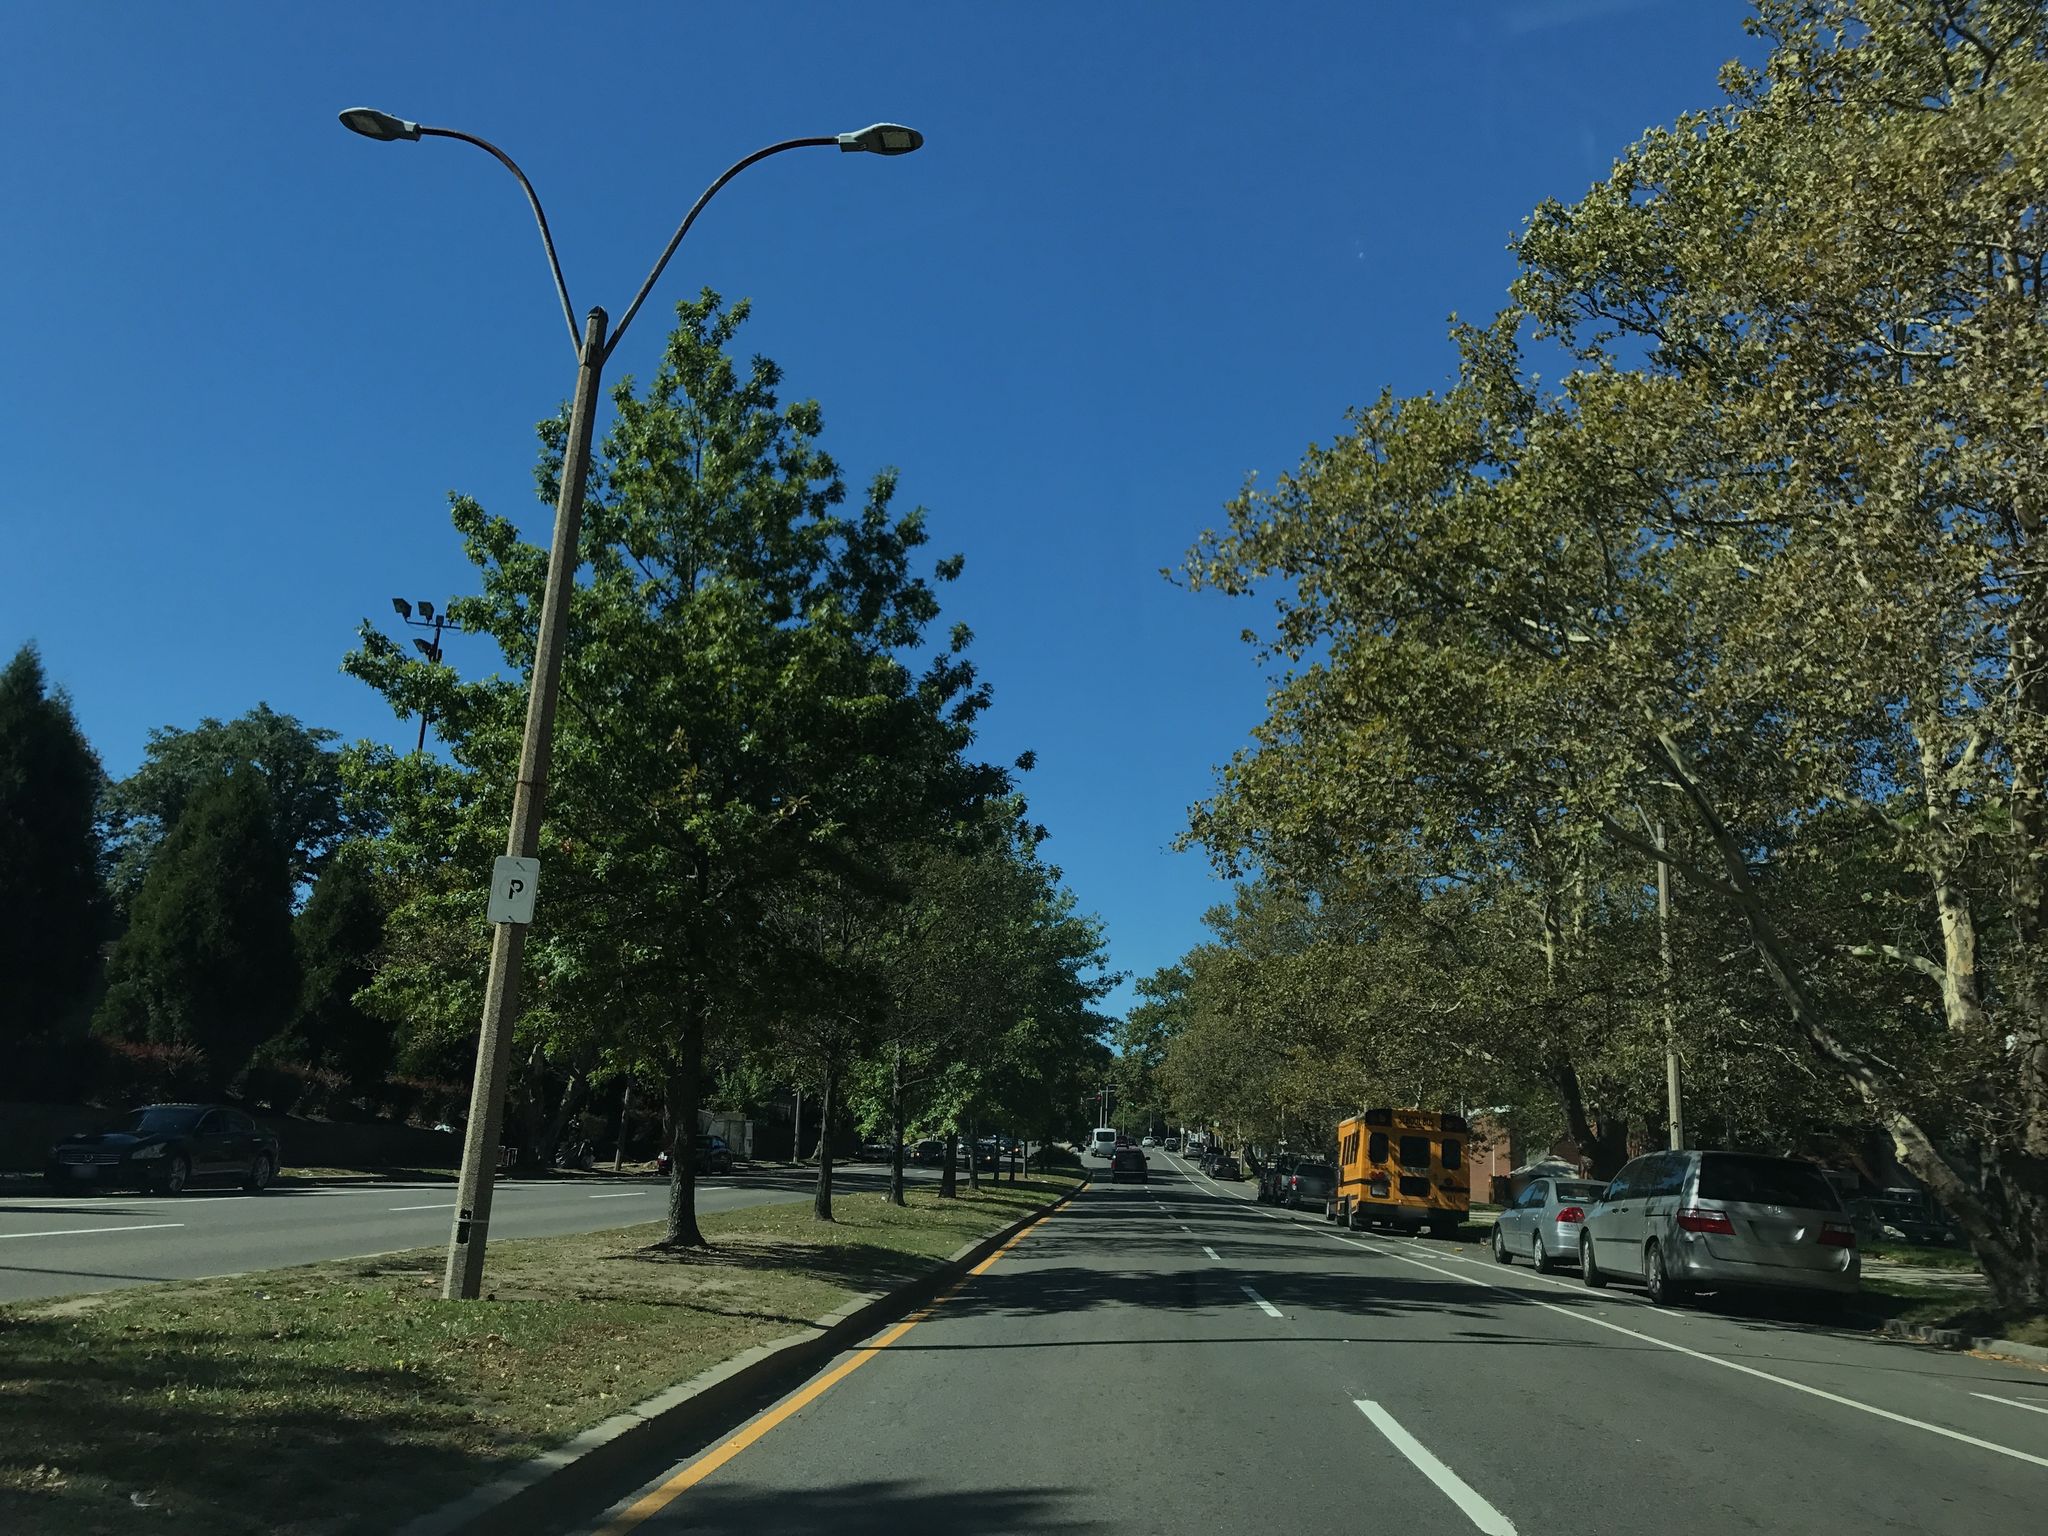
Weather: clear
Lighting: day
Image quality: good
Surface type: driving surface
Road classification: secondary
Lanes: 3
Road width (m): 36.6
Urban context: urban centre
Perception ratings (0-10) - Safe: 5.72, Lively: 4.53, Beautiful: 7.66, Boring: 4.34, Depressing: 6.14, Wealthy: 2.31